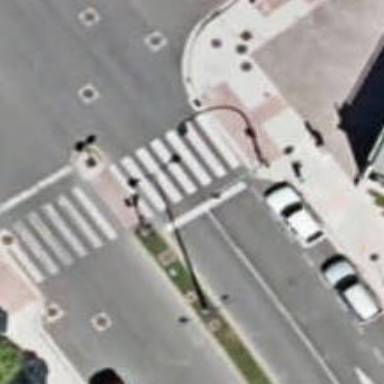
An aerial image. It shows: Zebra crossing on the road.